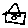
Label: house